Question: Got stuck with page base navigation. I have added the relationship with three Interface controller as shown image below, which is not Main Entry Point. I am calling the calendar Interface controller from other Interface Controller programmatically.
'''
[self pushControllerWithName:@"calendarIC" context:nil];
'''
If I add the entry point to this Interface Controller, Pages gets added as required.But I don't want to add entry point to this Controller
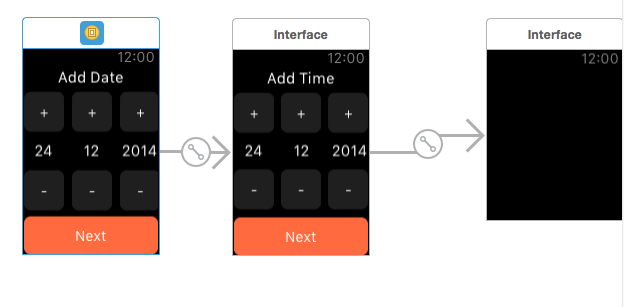
Answer: You can't use a page-based and hierarchical interface controllers together in WatchKit. According to the Apple docs they are mutually exclusive.
> For WatchKit apps with more than one screen of content, you must
choose a navigation style at design time. The navigation style you
choose defines how you present and manage interface controllers in
your apps. WatchKit supports two interface styles, which are
:- -